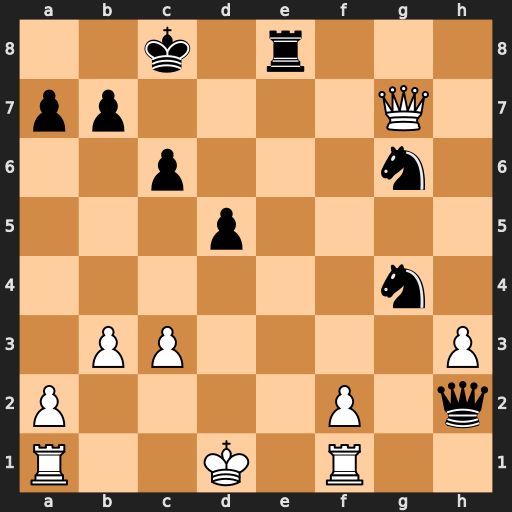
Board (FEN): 2k1r3/pp4Q1/2p3n1/3p4/6n1/1PP4P/P4P1q/R2K1R2
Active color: w
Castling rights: -
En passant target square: -
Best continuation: Qxg6 Nxf2+ Rxf2 Qxf2 Qxe8+